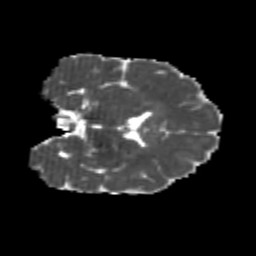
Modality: MD
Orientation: coronal
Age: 20
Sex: male
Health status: healthy
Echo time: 0.074 s